Question: I want to update table rows in one submit. But i don't know how to do it.
'''
<form method="POST" action="<?php $_PHP_SELF ?>">
<div class="col-md-7" style="margin-left:370px; height:auto;">
<h3>Service-Level-Agreement</h3>
<?php
$query = "select * from tblsla";
$request = mysql_query($query)or die(mysql_error());?>
<table class="table table-hover" style="width:auto;">
<tr>
<th>Category</th>
<th>Easy</th>
<th>Moderate</th>
<th>Difficult</th>
<th></th>
</tr>
<?php while($row = mysql_fetch_array($request)){
?>
<tbody>
<tr>
<td><?php echo $row['category']; ?></td>
<td><input type="text" class="form-control" style="width:50px;" name="easySla"/></td>
<td><input type="text" class="form-control" style="width:50px;" name="modSla"/></td>
<td><input type="text" class="form-control" style="width:50px;" name="difSla"/></td>
<td>Days</td>
</tr>
</tbody>
<?php
}
?>
</table>
<input type="submit" name="submit" id="submit" value="Edit SLA" class="btn btn-success"/>
</div>
<input type="hidden" name="idUser" value="<?php echo $row['id'];?>" />
</form>
'''
'''
<?php
$easy = $_POST["easySla"];
$mod = $_POST["modSla"];
$diff = $_POST["diffSla"];
if(is_int($easy) AND is_int($mod) AND is_int($diff)){
echo " Invalid Inputs ";
}
else
{
$sql = "UPDATE tblsla SET easySLA = '$easy', modSLA = '$mod', difSLA = '$diff' WHERE id = '$id'";
if(isset($_POST['submit'])){
$success = mysql_query($sql) or die (mysql_error());
}
if ($success == TRUE){
?>
<script>
alert('You have successfully update account.');
</script>
<?php
}
}
?>
'''
This is the image for what i want to happen
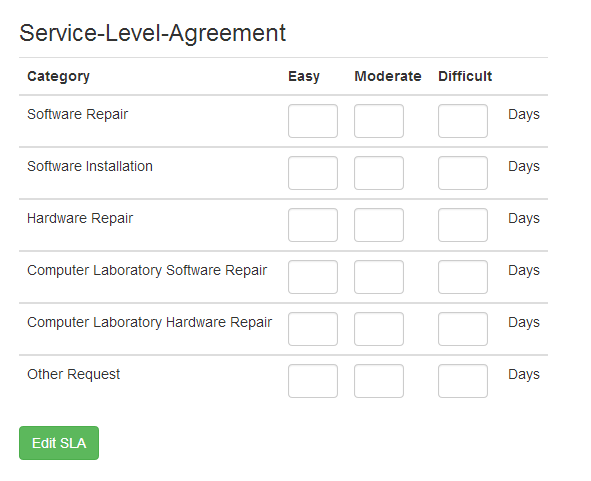
Answer: you have severals input with same name.
use array in your input name
Try something like this:
'''
<form method="POST" action="<?php $_PHP_SELF ?>">
<div class="col-md-7" style="margin-left:370px; height:auto;">
<h3>Service-Level-Agreement</h3>
<?php
$query = "select * from tblsla";
$request = mysql_query($query)or die(mysql_error());?>
<table class="table table-hover" style="width:auto;">
<tr>
<th>Category</th>
<th>Easy</th>
<th>Moderate</th>
<th>Difficult</th>
<th></th>
</tr>
<?php while($row = mysql_fetch_array($request)){
?>
<tbody>
<tr>
<td><?php echo $row['category']; ?></td>
<td><input type="text" class="form-control" style="width:50px;" name="easySla[]"/></td>
<td><input type="text" class="form-control" style="width:50px;" name="modSla[]"/></td>
<td><input type="text" class="form-control" style="width:50px;" name="difSla[]"/></td>
<td> <input type="hidden" name="idUser[]" value="<?php echo $row['id'];?>" /></td>
<td>Days</td>
</tr>
</tbody>
<?php
}
?>
</table>
<input type="submit" name="submit" id="submit" value="Edit SLA" class="btn btn-success"/>
</div>
</form>
'''
In your php you have an array with all rows. You need loop through this array and insert data in your database.
Try like this:
'''
if (isset($_POST['submit'])) {
$count = count($_POST['easySla']); //get total number of array element
for ($i = 0; $i < $count; $i++) { // loop through array and assign values in variable and insert itin database
$easy = $_POST['easySla'][$i];
$mod = $_POST["modSla"][$i];
$diff =$_POST["difSla"][$i];
$id = $_POST["idUser"][$i];
if (is_numeric($easy) && is_numeric($mod) && is_numeric($diff)) {
$sql = "UPDATE tblsla SET easySLA = '$easy', modSLA = '$mod', difSLA = '$diff' WHERE id = '$id'";
$success = mysql_query($sql) or die (mysql_error());
if ($success == false) {
break;
}
} else {
echo " <script>
alert('invalid input not a number.');
</script>";
header("location: yourfile_name.php");
}
}
if ($success) {
echo " <script>
alert('You have successfully update account.');
</script>";
header("location: yourfile_name.php");
} else {
echo " <script>
alert('You have errors.');
</script>";
header("location: yourfile_name.php");
}
'''
}
Let me know if you have any questions ..